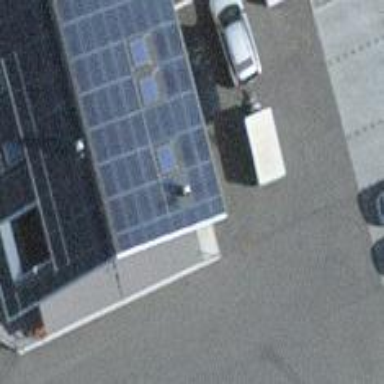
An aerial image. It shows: Solar power generator using photovoltaic panels.